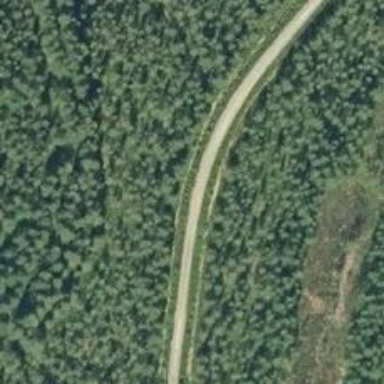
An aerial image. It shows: Unclassified road.